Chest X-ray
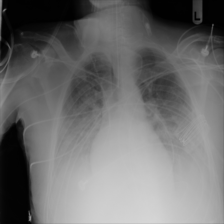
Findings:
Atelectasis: negative
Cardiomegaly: negative
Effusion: negative
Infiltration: negative
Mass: negative
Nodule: negative
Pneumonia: negative
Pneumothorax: negative
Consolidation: negative
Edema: negative
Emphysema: negative
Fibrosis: negative
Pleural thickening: negative
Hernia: negative